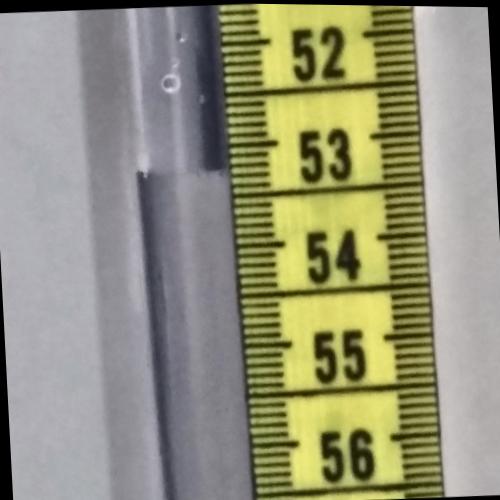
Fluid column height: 53.2 cm